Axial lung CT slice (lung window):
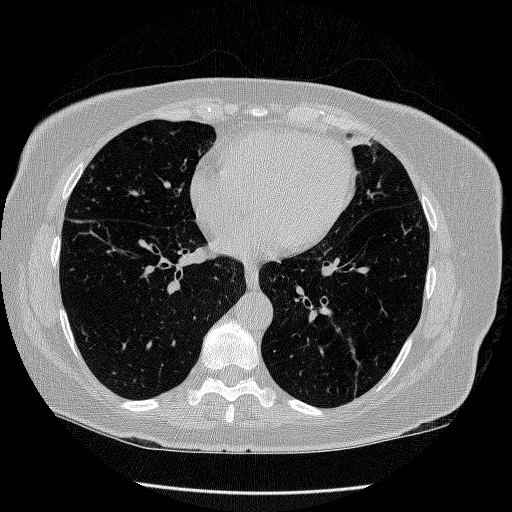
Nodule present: yes
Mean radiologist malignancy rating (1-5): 3